Question: I have an array to store a set of coordinates for painting a piece of line. So here are some example coordinates
'''
double[][] plotMatrix = {{10,20},{55,80},
{120,40},{225,30},
{327.5,100},
{427.5,30},
{529,60}};
'''
The next step is to create a markov matrix which is two-dimensional.

First I count the times where a point from the left column is followed by a point in the top column. Since I want a line each point is followed by another single point. That means if we have {10,20} as input the propability of {55,80} being the next point is 100%.
I am not really sure about all this so please correct me!
So this is my matrix
'''
double[][] markovMatrix = { {0.0,1.0,0.0,0.0,0.0,0.0,0.0},
{0.0,0.0,1.0,0.0,0.0,0.0,0.0},
{0.0,0.0,0.0,1.0,0.0,0.0,0.0},
{0.0,0.0,0.0,0.0,1.0,0.0,0.0},
{0.0,0.0,0.0,0.0,0.0,1.0,0.0},
{0.0,0.0,0.0,0.0,0.0,0.0,1.0},
{0.0,0.0,0.0,0.0,0.0,0.0,0.0}};
'''
My algorithm:
'''
int seed = 0;
int output = 0;
for(int i = 0; i < 40;i++){
double choice = r.nextDouble();
double currentSum = 0.0;
for(;output < markovMatrix.length;output++){
currentSum += markovMatrix[seed][output];
if(choice <= currentSum){
break;
}
}
System.out.println(output);
polygon.lineTo(plotMatrix[output][0], plotMatrix[output][1]);
seed = output;
output = 0;
}
'''
My problem is that I get an 'ArrayOutOfBoundsException:7' when I try to access both plotMatrix and markovMatrix. However output is set to 0 at the end of each loop. Any ideas how to solve that problem?
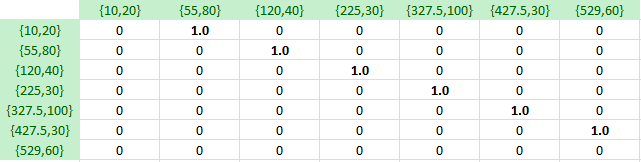
Answer: I'm not quite sure if its the right answer,
but for(;output < markovMatrix.length;output++) will step from 0 to 7, while you only have 0 to 6 entries in markovMatrix.
Using for(;output < markovMatrix.length-1;output++) fixes the ArrayIndexOutOfBoundsException by stepping from 1 to 6.
However I suspect you really want to step from 0 to 6. And there lies your problem.